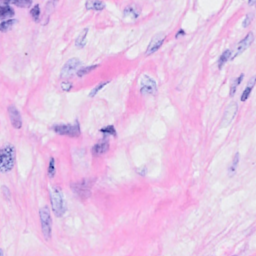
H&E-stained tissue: Breast